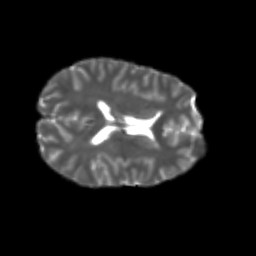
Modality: T2w
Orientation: axial
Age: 22
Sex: female
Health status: healthy
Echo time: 0.074 s